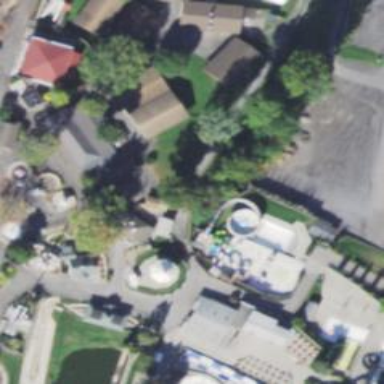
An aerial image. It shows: Water slide attraction.